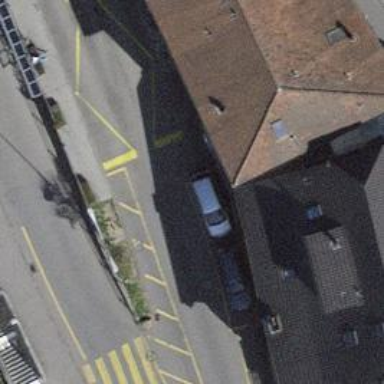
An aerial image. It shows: Bus stop with designated stop position for public transport.